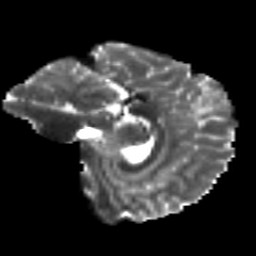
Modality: T2w
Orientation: sagittal
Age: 18
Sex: male
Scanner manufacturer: siemens
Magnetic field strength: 3 T
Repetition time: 8.8 s
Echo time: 0.085 s